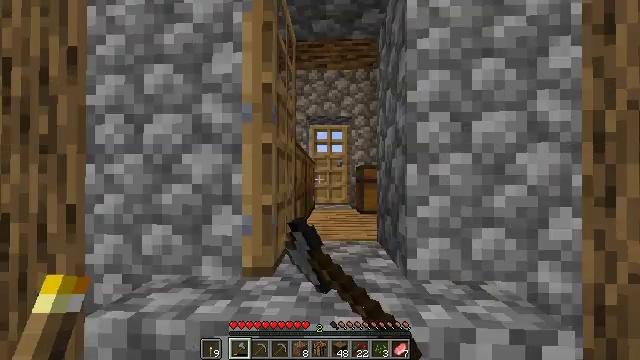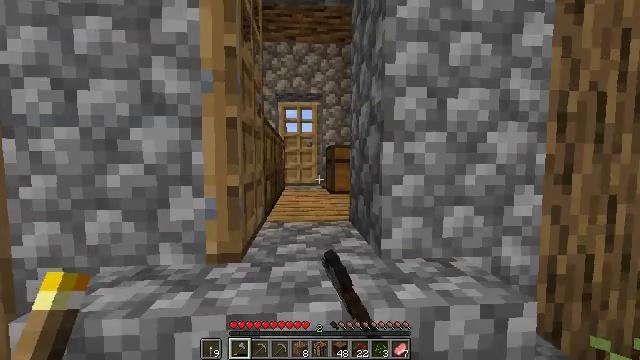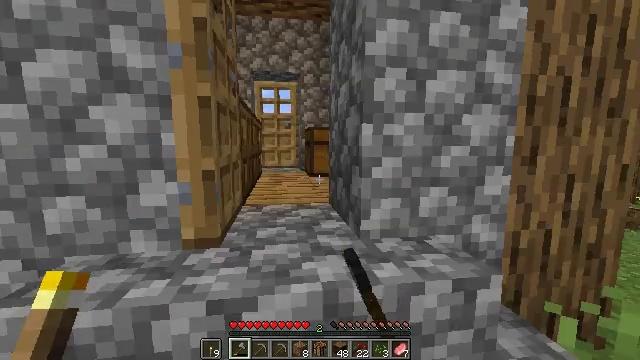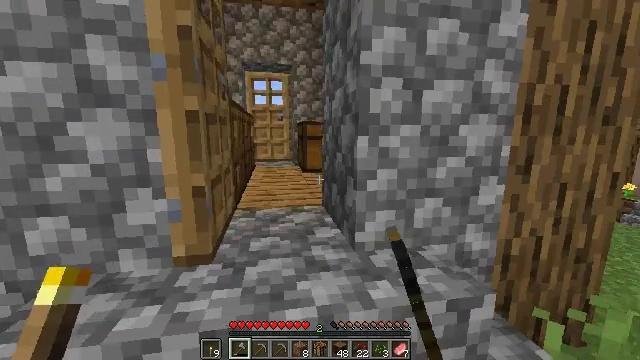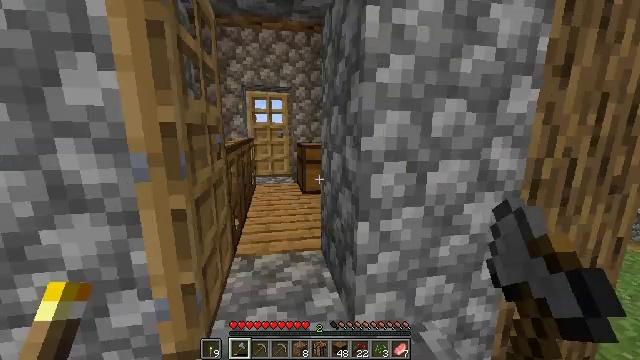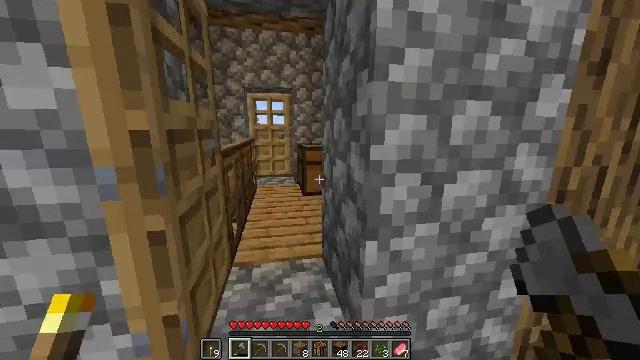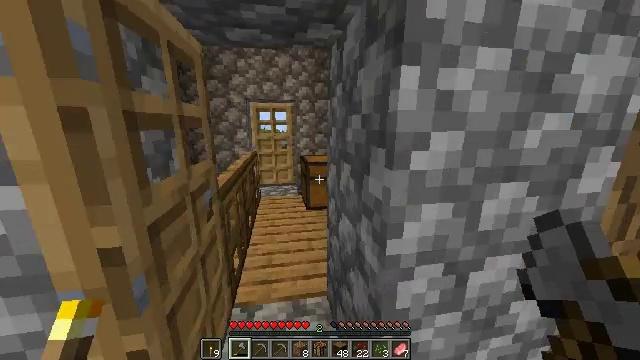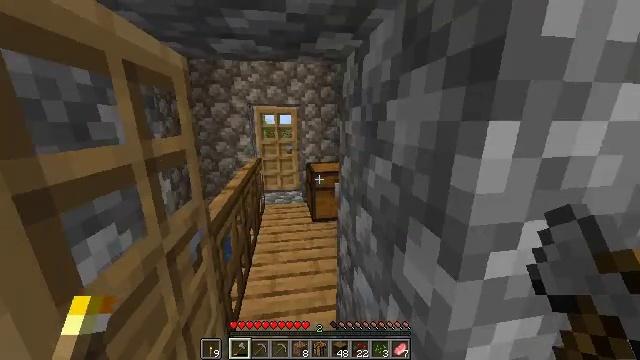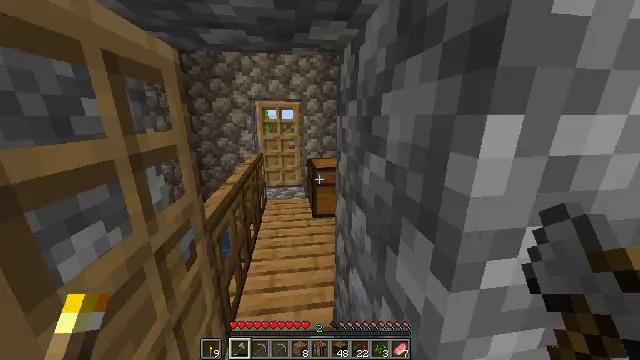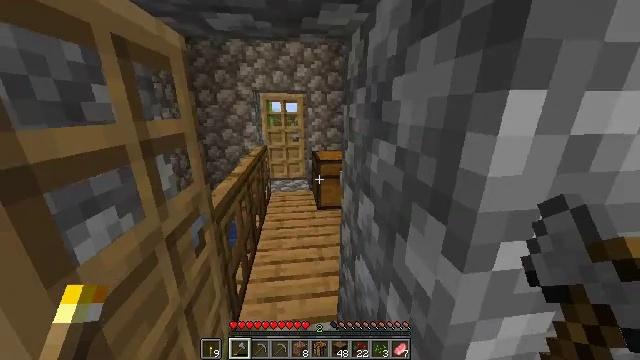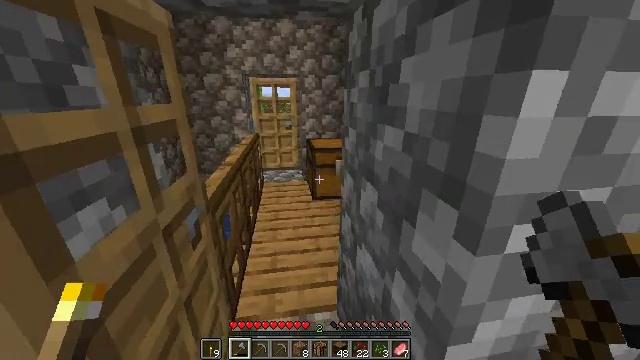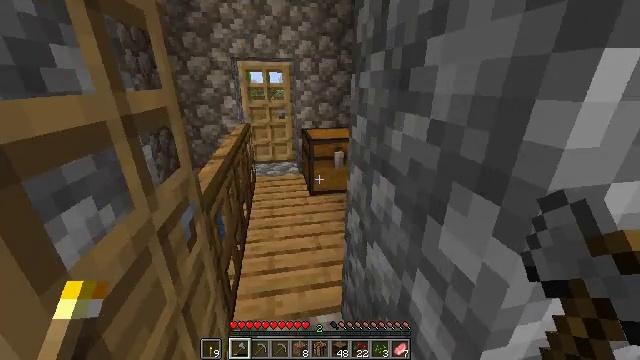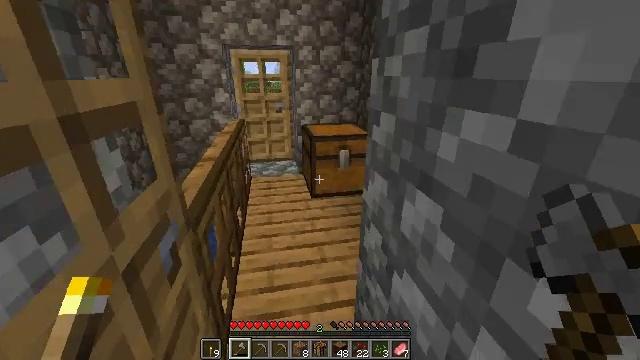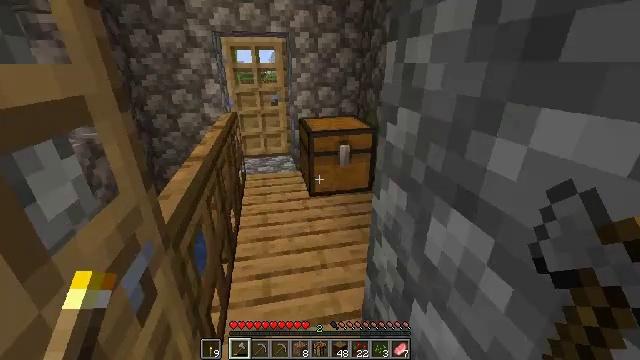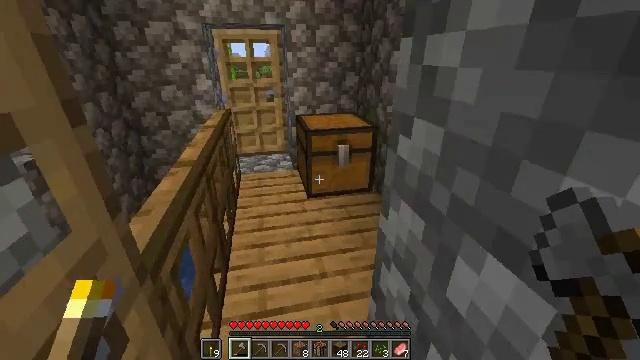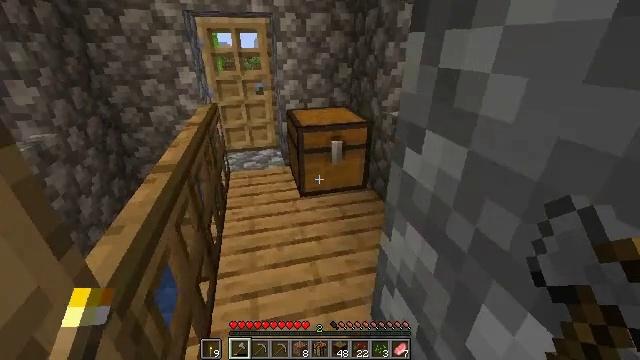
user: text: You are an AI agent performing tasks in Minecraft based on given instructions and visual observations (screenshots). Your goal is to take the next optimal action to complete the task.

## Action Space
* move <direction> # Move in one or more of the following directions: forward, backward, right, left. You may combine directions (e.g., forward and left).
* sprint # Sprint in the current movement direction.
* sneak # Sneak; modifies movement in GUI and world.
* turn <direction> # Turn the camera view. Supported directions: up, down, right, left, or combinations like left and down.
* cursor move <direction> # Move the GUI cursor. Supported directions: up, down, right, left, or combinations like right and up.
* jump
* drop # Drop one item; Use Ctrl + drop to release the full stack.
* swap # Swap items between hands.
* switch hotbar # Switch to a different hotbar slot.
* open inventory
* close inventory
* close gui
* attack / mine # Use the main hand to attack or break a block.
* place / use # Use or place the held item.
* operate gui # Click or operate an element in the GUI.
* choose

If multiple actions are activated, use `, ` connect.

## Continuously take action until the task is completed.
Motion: motion action
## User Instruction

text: Break the barrel to collect it.
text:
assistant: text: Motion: turn right and down
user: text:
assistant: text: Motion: turn right and down
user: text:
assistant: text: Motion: move forward, turn right and down
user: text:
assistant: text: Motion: move forward, turn down
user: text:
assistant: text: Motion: move forward
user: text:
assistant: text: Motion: move forward, turn down
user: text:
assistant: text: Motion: move forward, turn left and down
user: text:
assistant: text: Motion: move forward, turn left and down
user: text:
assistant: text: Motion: move forward and move left, turn down
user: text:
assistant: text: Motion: move forward and move left, turn right and down
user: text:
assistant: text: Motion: move forward, turn right and down
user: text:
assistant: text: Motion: move forward
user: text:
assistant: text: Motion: move forward, turn down
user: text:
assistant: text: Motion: move forward, turn down
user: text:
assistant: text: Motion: move forward, turn right and down
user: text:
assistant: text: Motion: move forward
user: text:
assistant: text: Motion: move forward
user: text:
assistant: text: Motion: move forward, use / place
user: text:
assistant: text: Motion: use / place
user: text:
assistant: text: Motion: use / place
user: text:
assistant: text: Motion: use / place
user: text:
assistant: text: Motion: no_op
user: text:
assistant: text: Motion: open gui
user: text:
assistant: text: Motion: no_op
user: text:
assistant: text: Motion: cursor move left and down
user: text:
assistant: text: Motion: no_op
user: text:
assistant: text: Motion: no_op
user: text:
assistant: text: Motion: no_op
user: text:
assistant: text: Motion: no_op
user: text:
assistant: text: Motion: no_op